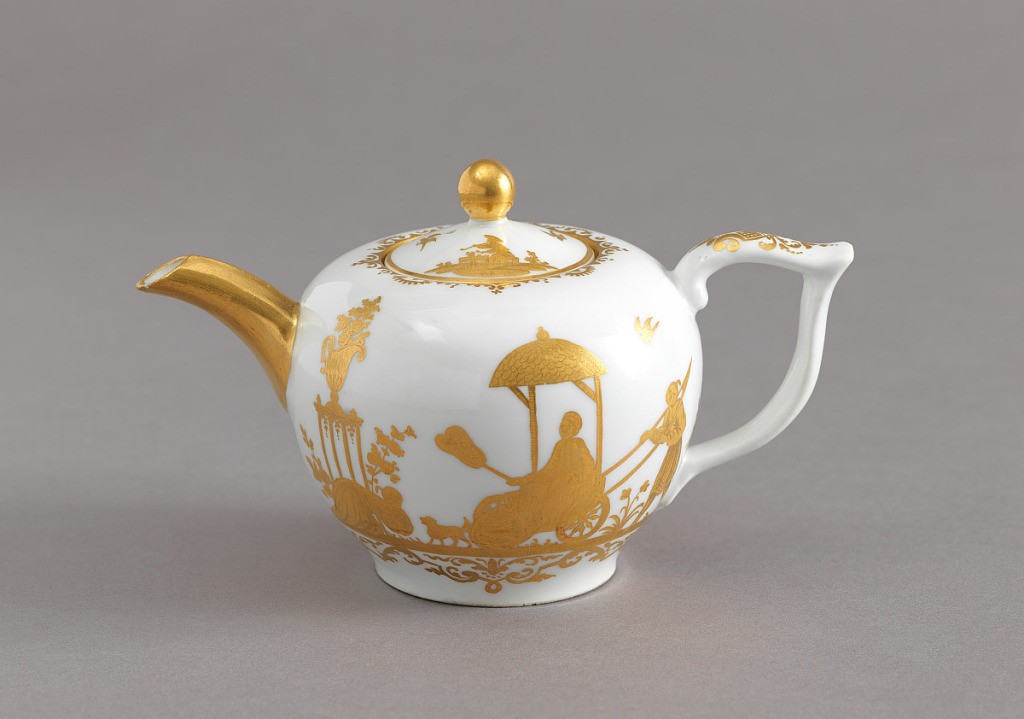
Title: Teapot with "Hausmaler" Decor
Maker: Meissen Porcelain Manufactory, German, active from 1710 to the present
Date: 1725–1730
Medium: hard paste porcelain, gold
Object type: teapot
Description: Globous, with short gilded hexagonal spout and double-scrolled handle. Flat-domed cover with gilded knob. Engraved gilt chinoiserie decoration of figures with scrollwork.